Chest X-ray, AP view. Patient: 52 years old, sex M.
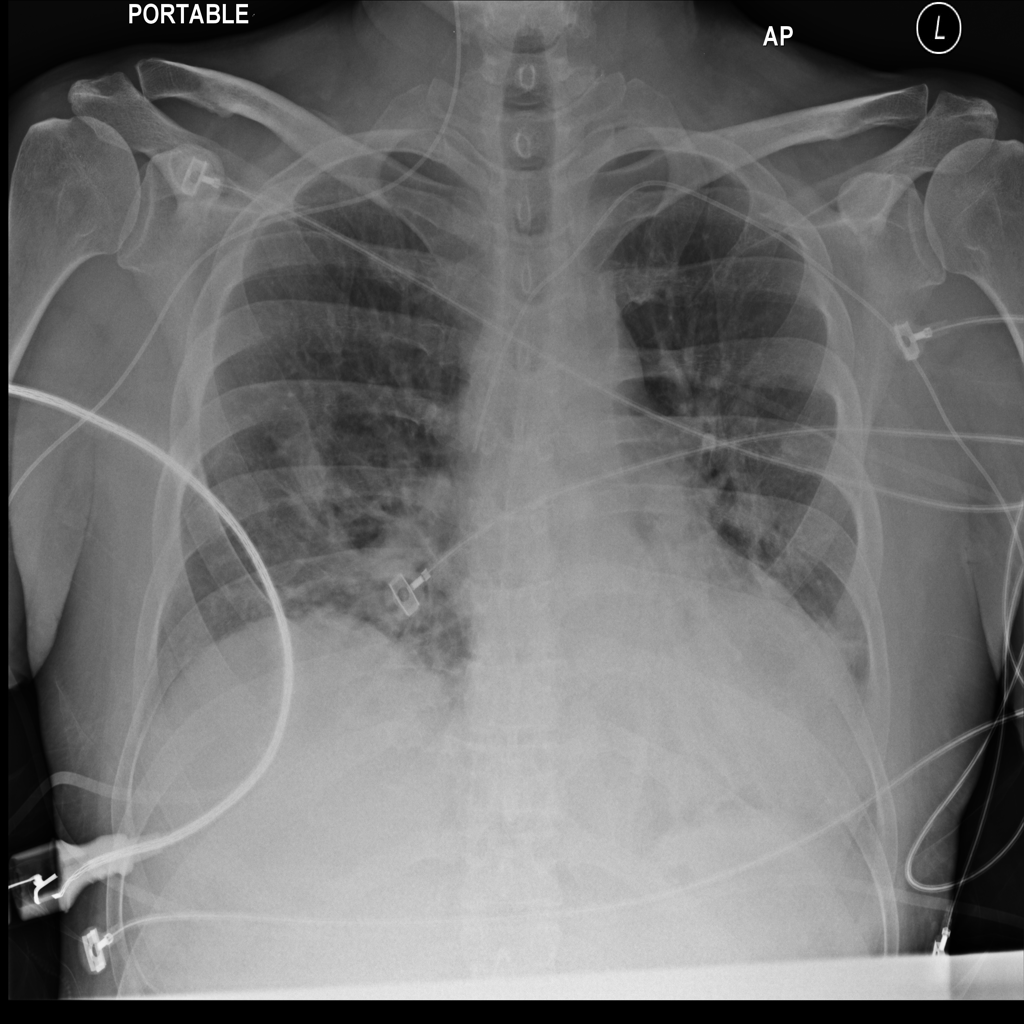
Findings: Infiltration